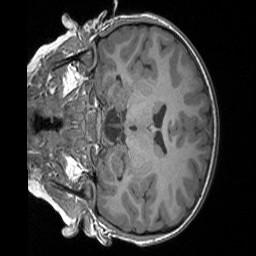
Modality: T1w
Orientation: coronal
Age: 8
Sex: male
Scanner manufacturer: siemens
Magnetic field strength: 3 T
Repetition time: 1.65 s
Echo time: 0.00203 s